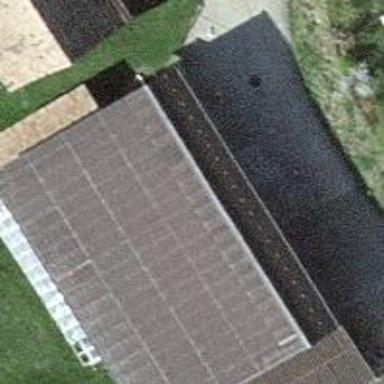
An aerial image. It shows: Shed building.